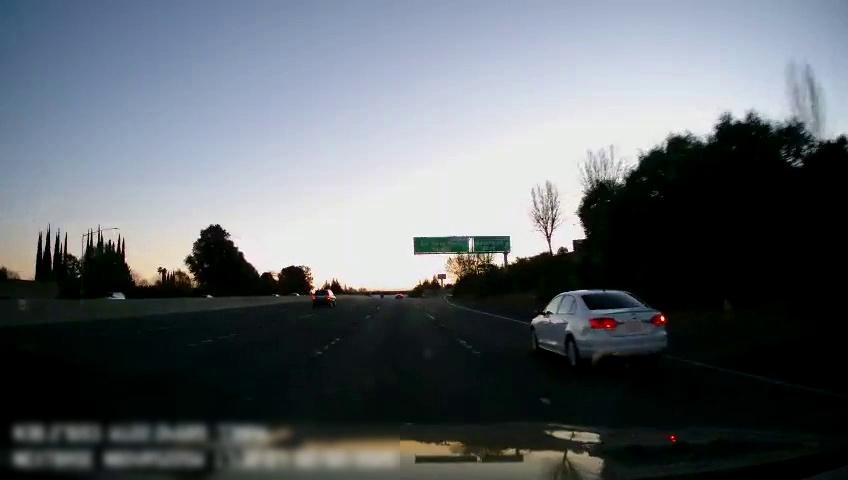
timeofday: Day
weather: Sunny
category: Drivable Space
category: Vehicles | Car
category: Vehicles | SUV
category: Vehicles | SUV
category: Vehicles | Car
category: Vehicles | SUV
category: Vehicles | Car
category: Lanes | Current Lane
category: Lanes | Alternate Lane
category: Lanes | Alternate Lane
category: Lanes | Alternate Lane
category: Lanes | Current Lane
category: Traffic | Signs
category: Traffic | Signs